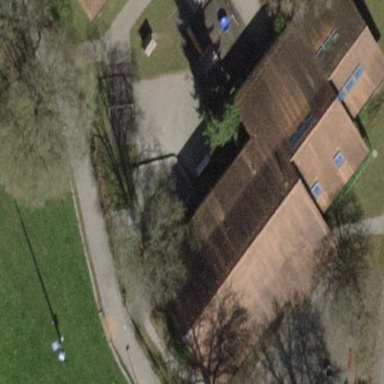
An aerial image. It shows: Pitched roof building.